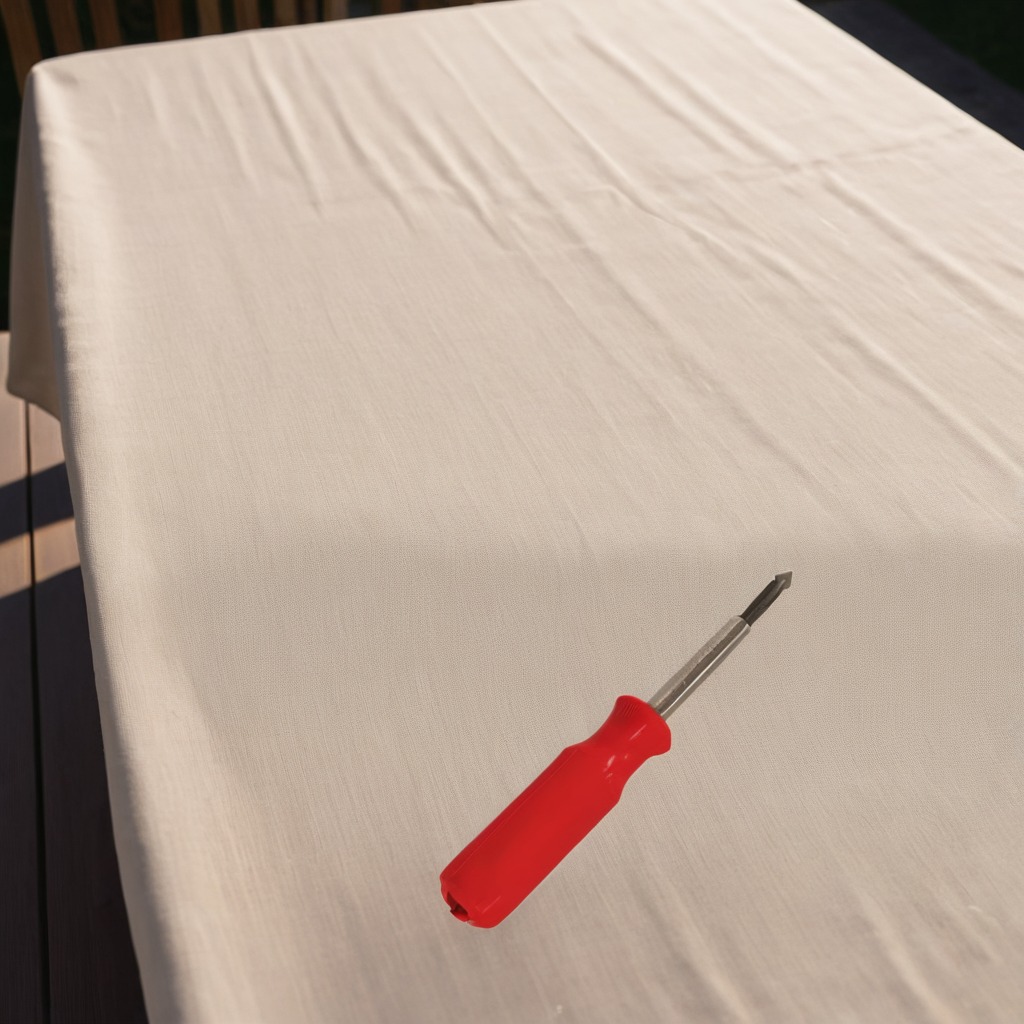
A screwdriver lying on the wooden table in an outdoor workshop during daytime bright natural light soft shadows worn but beneath the cloth.